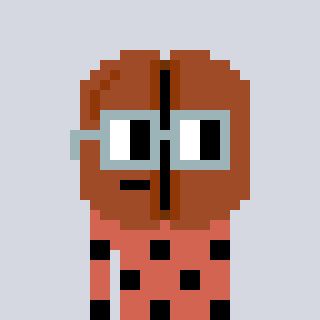
a pixel art character with square dark gray glasses, a coffeebean-shaped head and a peachy-colored body on a cool background